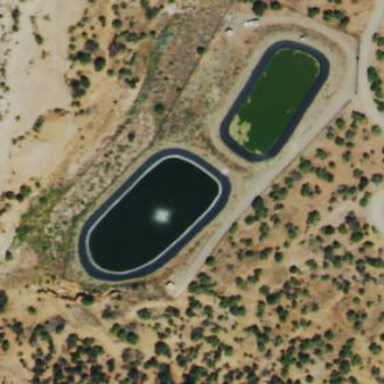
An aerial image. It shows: Basin with water.